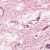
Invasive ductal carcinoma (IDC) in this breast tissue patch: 0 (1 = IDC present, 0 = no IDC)